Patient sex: F
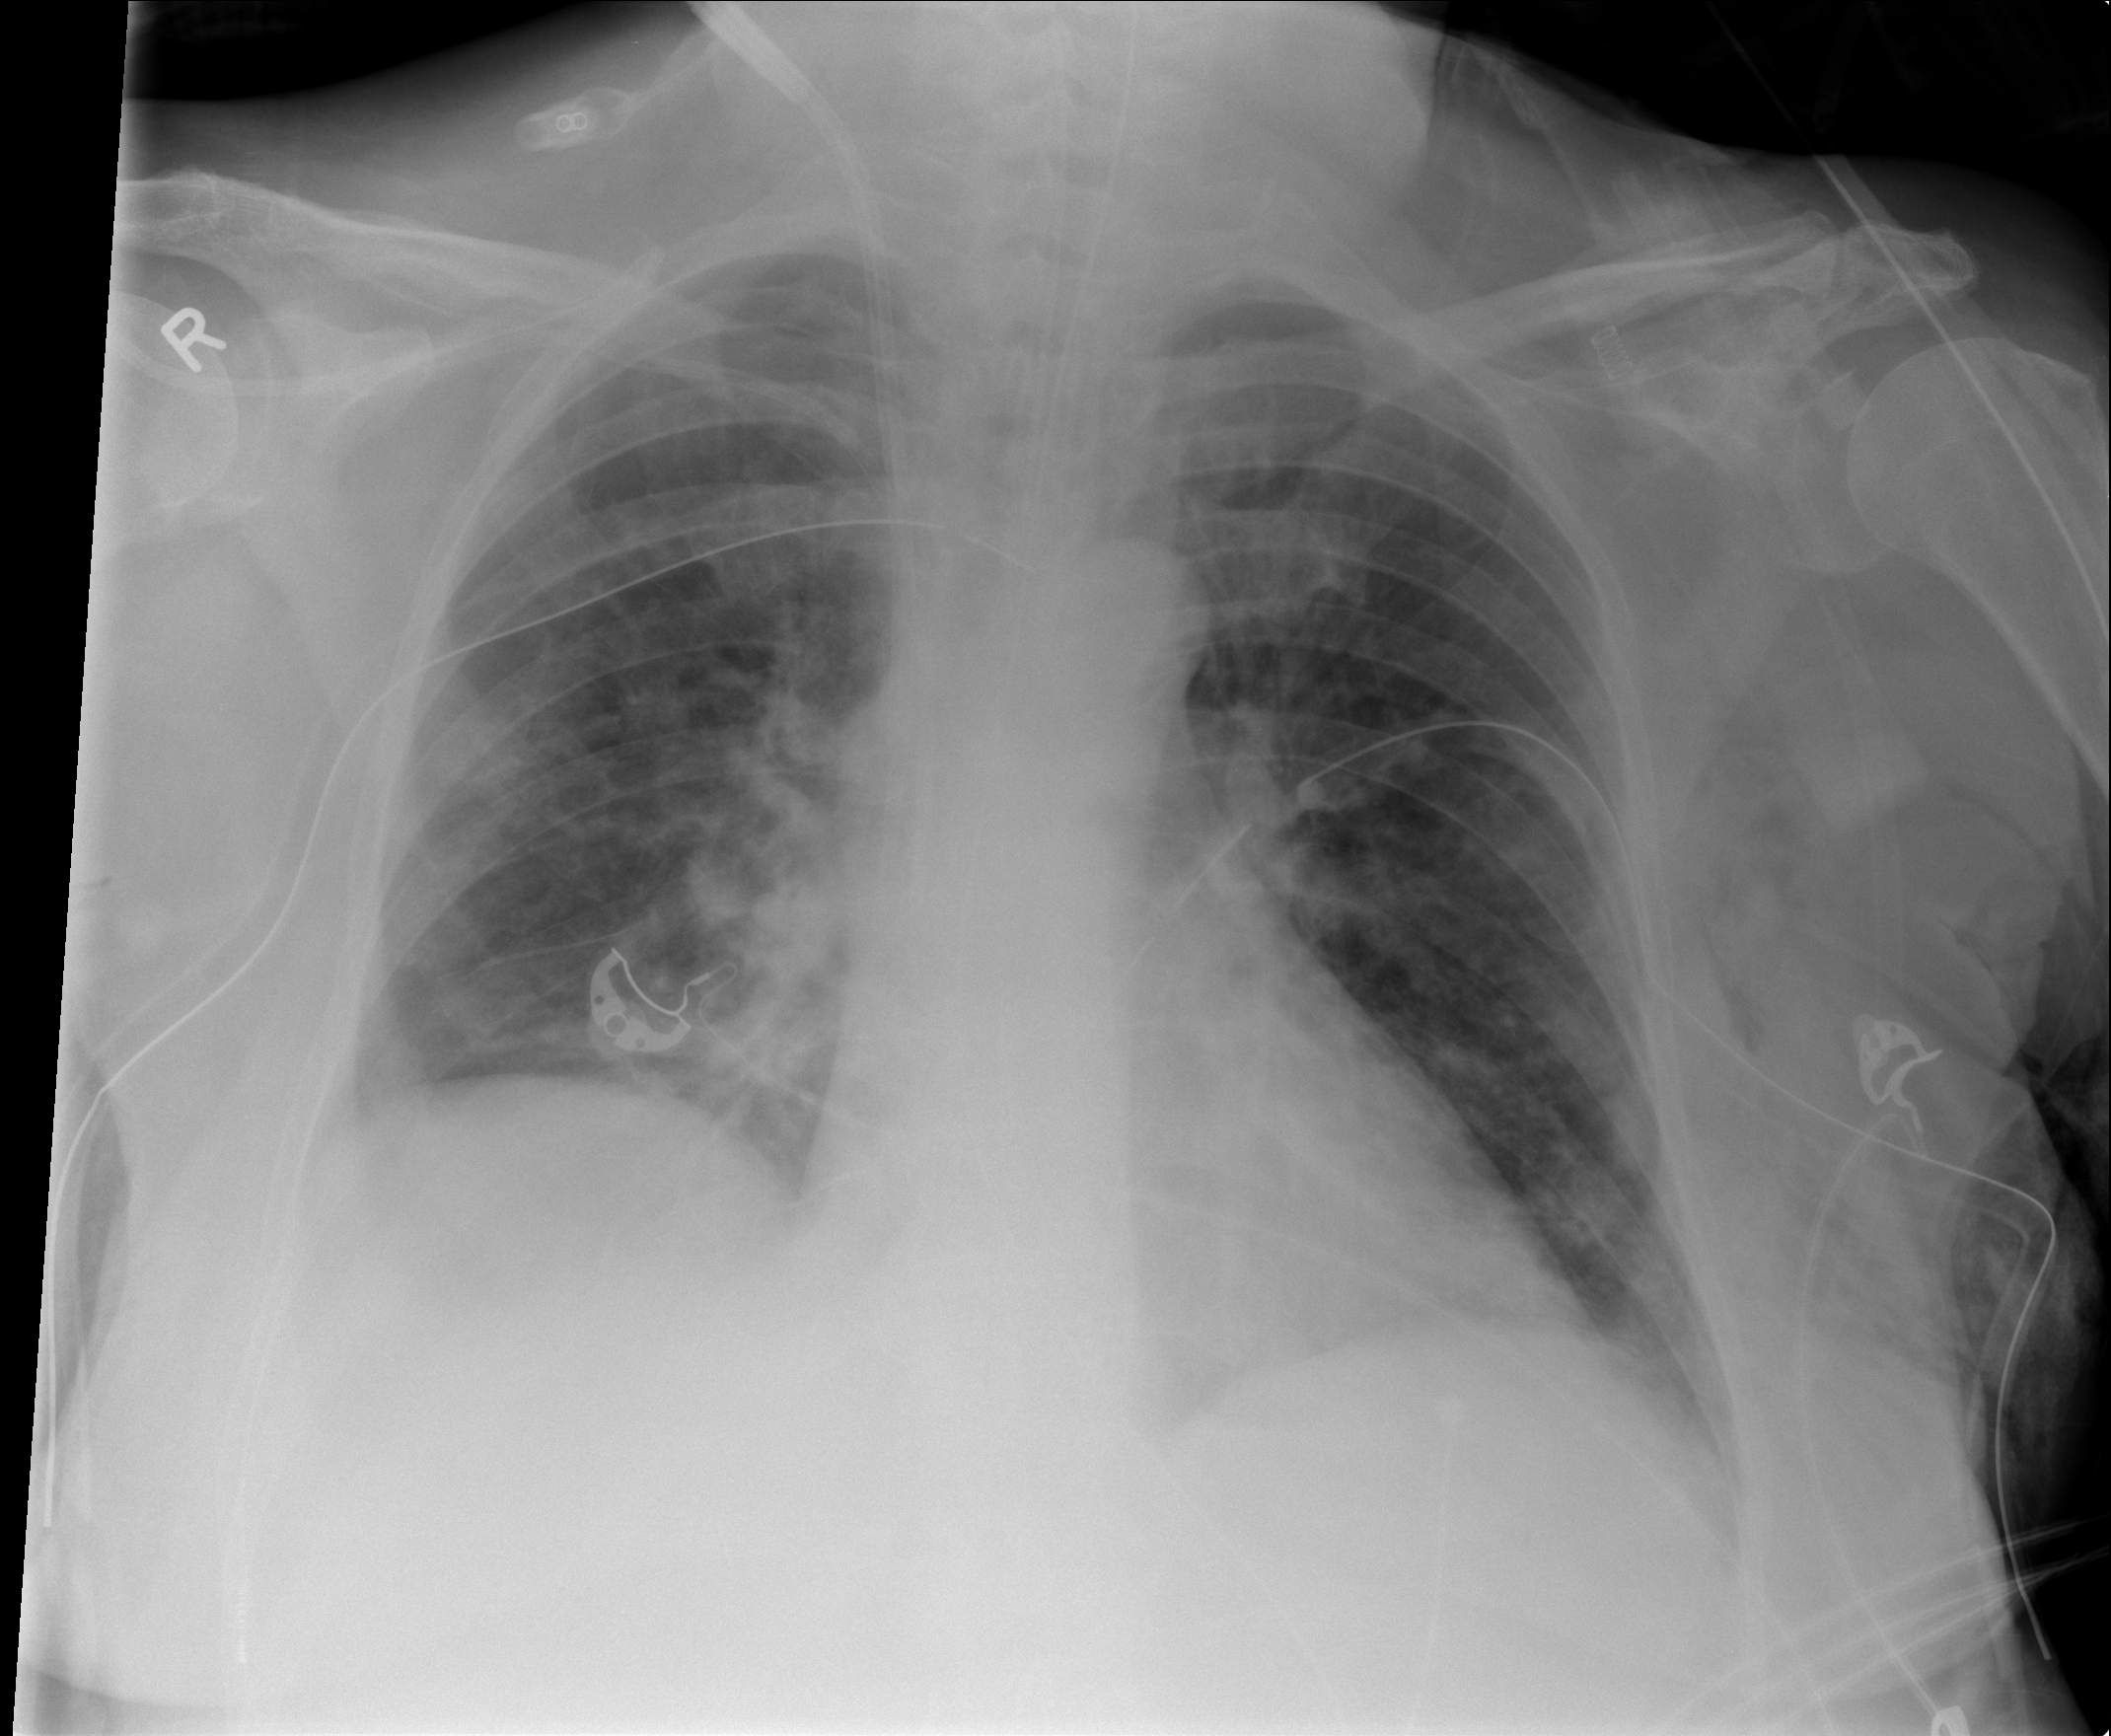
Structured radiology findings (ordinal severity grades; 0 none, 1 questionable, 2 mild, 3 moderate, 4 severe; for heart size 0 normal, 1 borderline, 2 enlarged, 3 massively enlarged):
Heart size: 0
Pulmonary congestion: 2
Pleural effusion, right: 0
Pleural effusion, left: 0
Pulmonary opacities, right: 2
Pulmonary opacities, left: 1
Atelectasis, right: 2
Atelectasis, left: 2